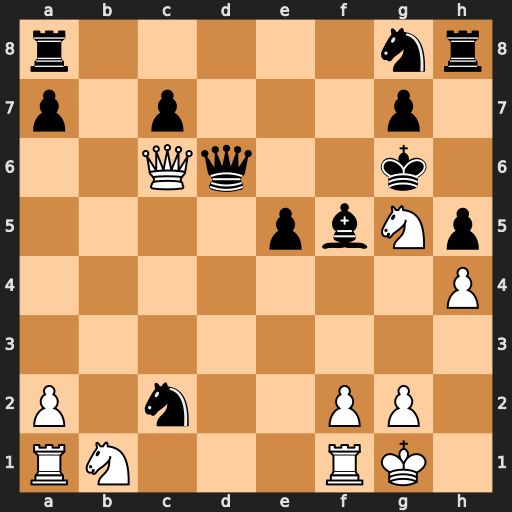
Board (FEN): r5nr/p1p3p1/2Qq2k1/4pbNp/7P/8/P1n2PP1/RN3RK1
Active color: w
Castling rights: -
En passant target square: -
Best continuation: Qxa8 Nf6 Qxh8